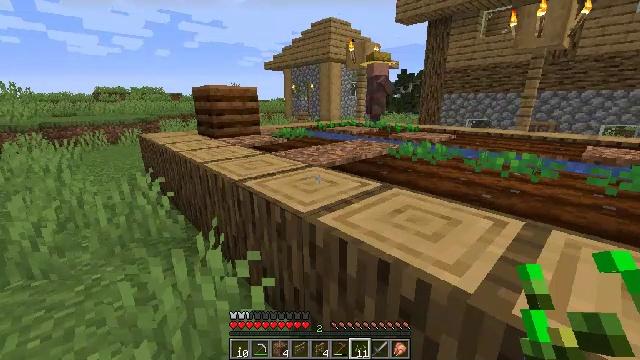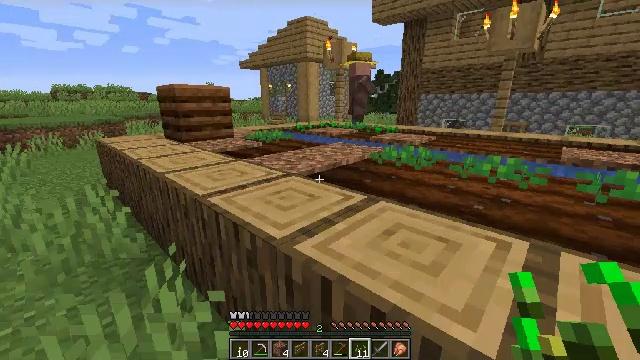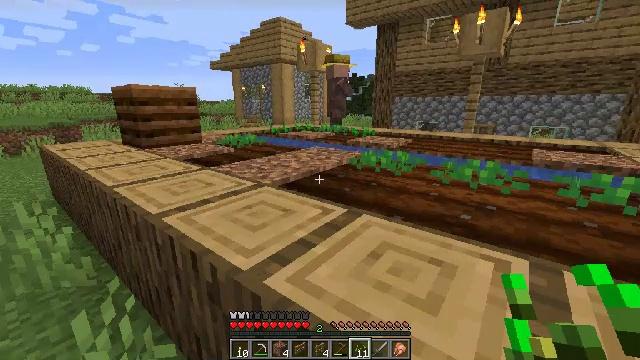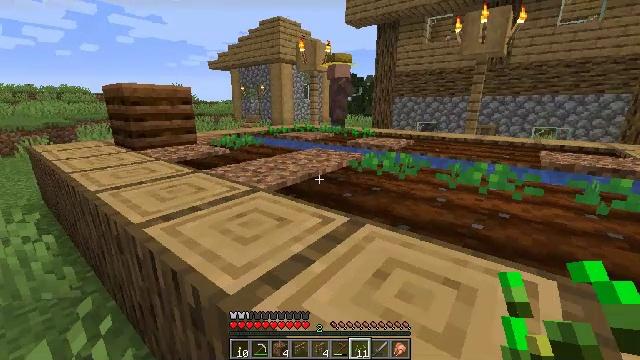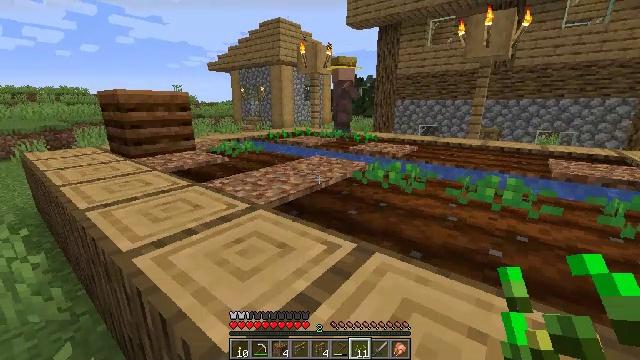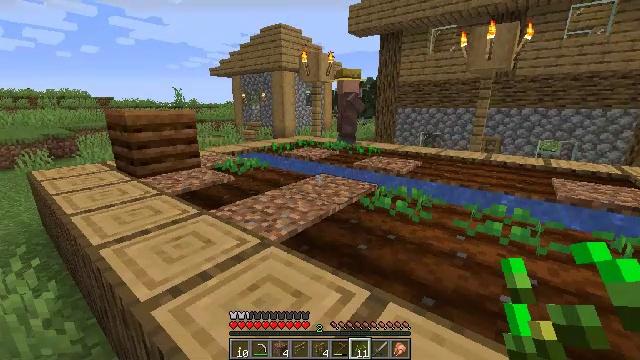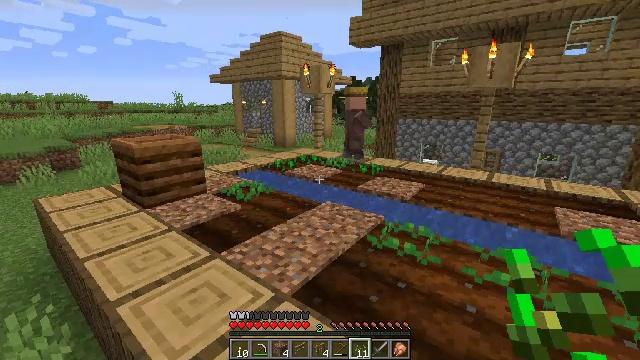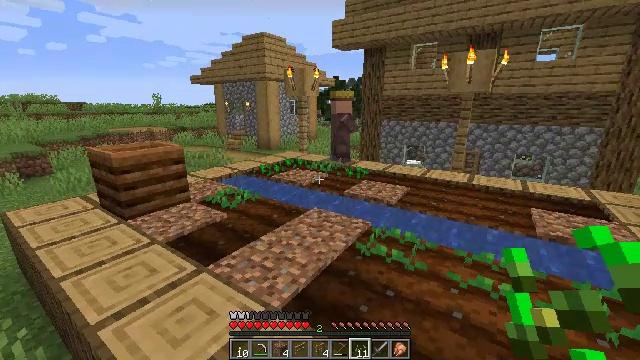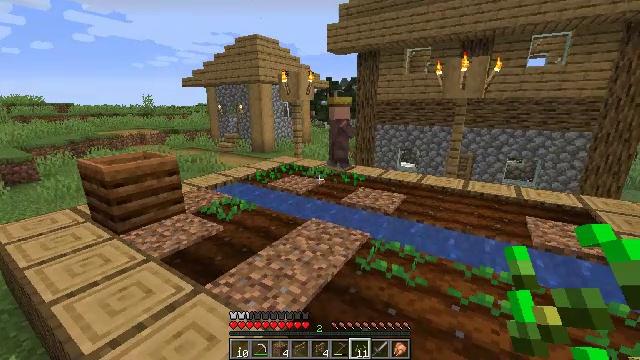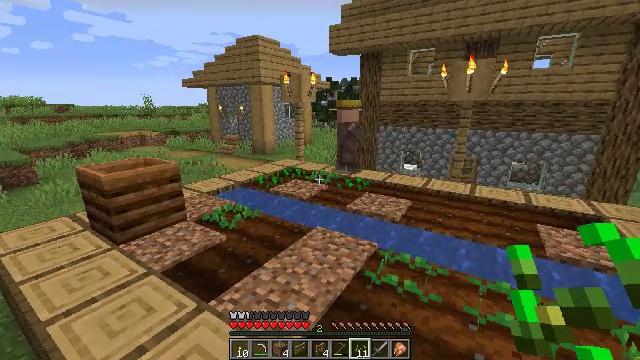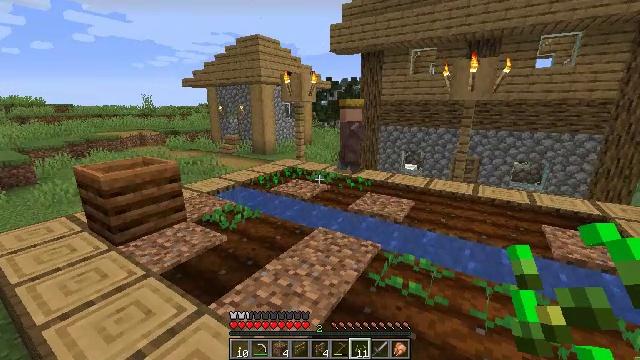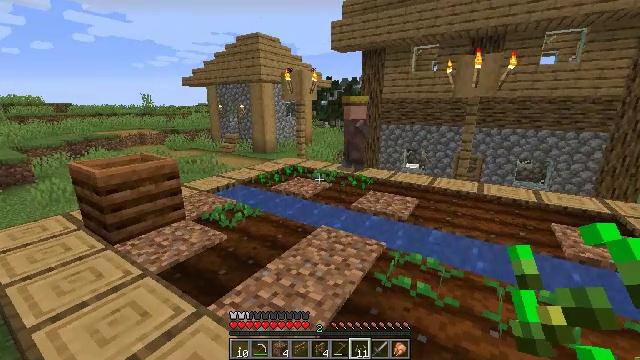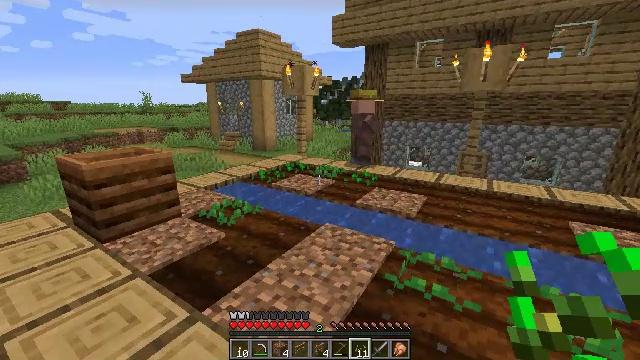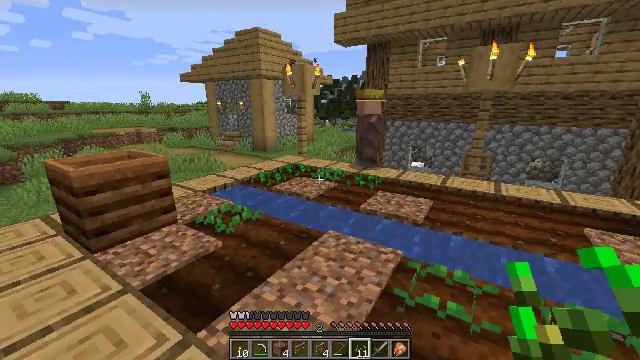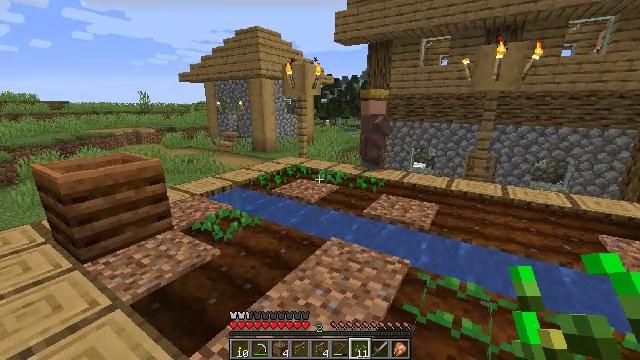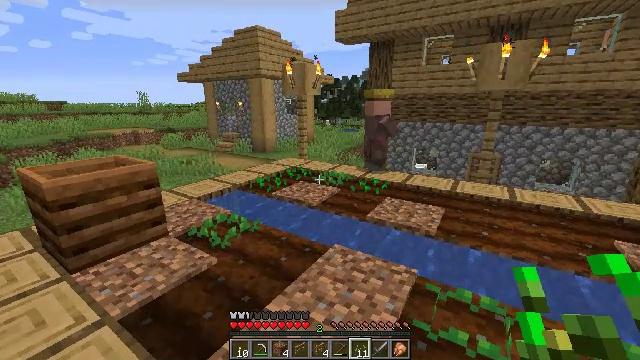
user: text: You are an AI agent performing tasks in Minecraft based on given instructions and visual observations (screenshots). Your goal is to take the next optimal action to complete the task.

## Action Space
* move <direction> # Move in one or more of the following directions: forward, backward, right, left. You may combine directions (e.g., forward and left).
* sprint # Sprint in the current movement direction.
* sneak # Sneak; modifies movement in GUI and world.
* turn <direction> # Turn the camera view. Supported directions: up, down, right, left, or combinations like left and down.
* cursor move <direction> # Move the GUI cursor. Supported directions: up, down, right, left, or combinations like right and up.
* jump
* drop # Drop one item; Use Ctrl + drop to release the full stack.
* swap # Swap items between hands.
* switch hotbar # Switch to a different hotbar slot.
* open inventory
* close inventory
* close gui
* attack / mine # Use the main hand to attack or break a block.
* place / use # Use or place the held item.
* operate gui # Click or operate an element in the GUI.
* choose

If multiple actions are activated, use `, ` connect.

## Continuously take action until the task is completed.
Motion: motion action
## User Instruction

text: Dig up carrots from the soil.
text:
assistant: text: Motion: move forward, turn right
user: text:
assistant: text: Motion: move forward, turn right
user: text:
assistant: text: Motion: move forward
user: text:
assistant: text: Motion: move forward, jump
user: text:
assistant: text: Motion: move forward, jump
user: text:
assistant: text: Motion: move forward, jump
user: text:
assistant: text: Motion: move forward, turn right, jump
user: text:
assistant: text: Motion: move forward, turn right, jump
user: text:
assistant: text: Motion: move forward
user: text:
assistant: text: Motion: move forward
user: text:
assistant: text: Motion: move forward
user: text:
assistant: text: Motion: move forward
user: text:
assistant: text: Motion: move forward
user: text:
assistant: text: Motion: move forward
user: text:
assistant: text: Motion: move forward
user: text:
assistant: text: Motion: move forward
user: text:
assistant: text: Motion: move forward
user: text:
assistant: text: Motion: move forward
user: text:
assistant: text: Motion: move forward
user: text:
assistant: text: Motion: move forward
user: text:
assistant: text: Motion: move forward
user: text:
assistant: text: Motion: no_op
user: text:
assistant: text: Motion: no_op
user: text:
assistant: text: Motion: no_op
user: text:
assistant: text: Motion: turn right
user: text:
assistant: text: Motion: turn right and down
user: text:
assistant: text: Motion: turn right and down
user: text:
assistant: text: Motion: turn right and down
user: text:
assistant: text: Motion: jump
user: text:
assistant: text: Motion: jump